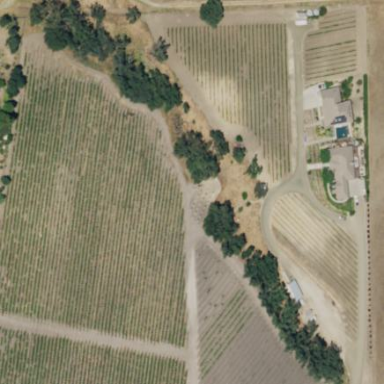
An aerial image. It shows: Vineyard where grapes are grown.